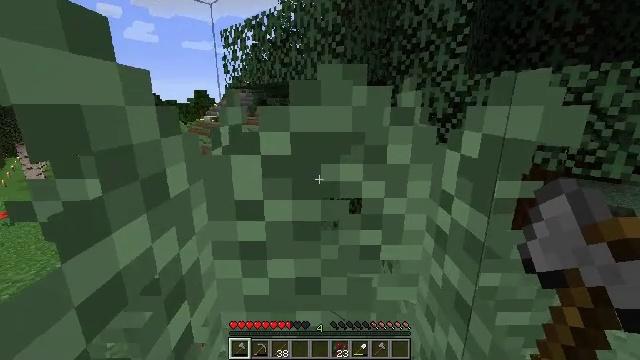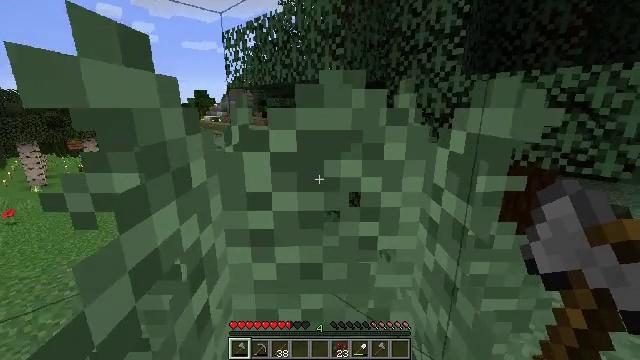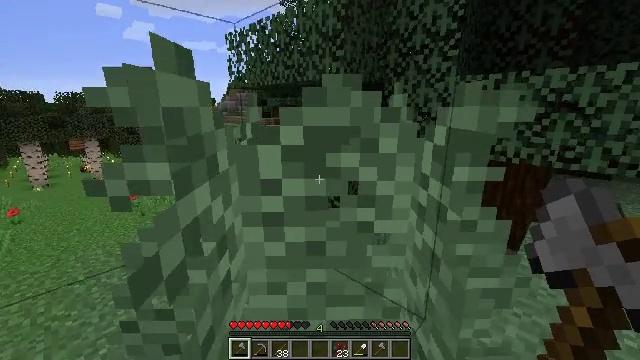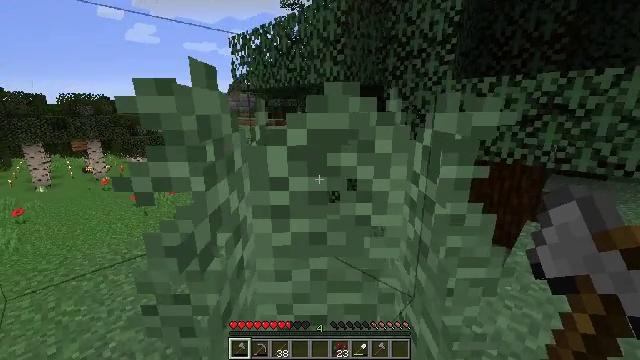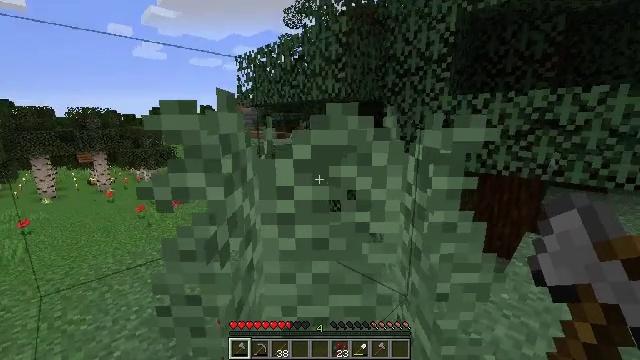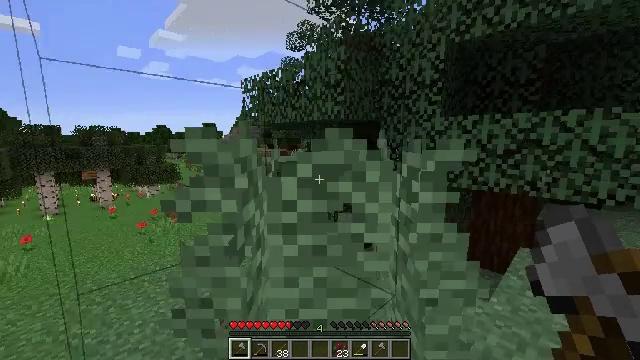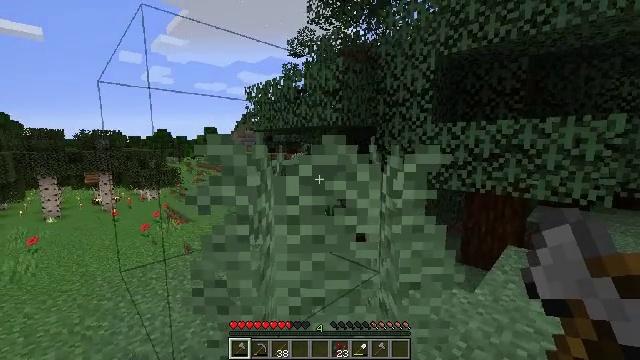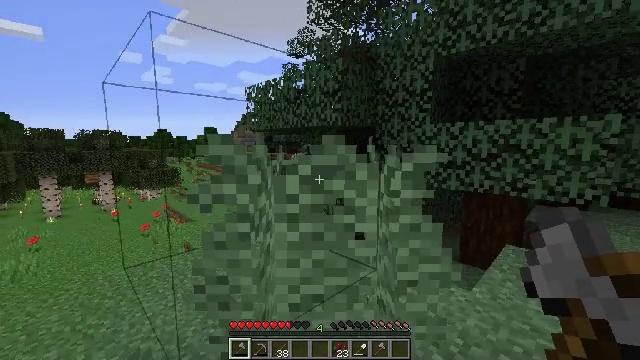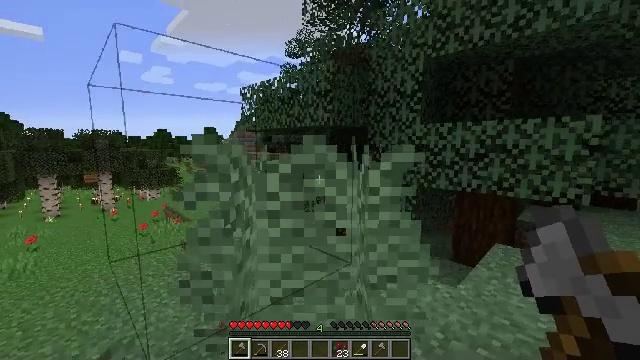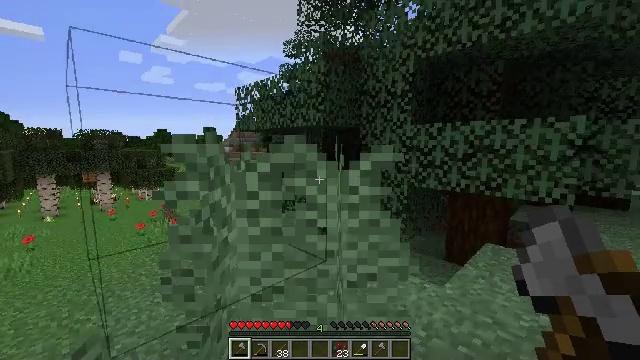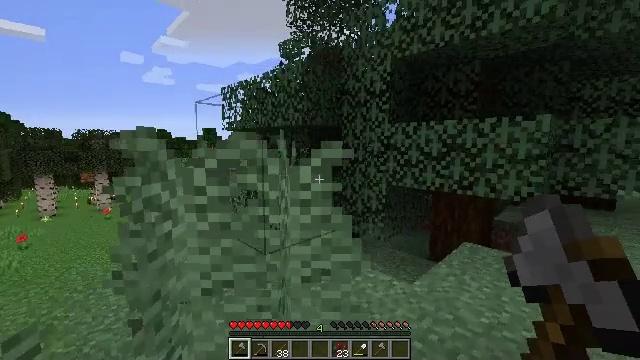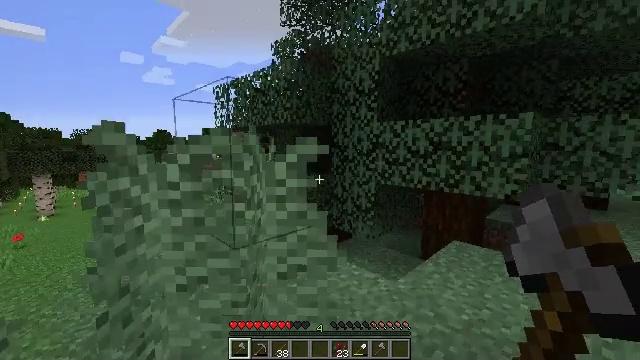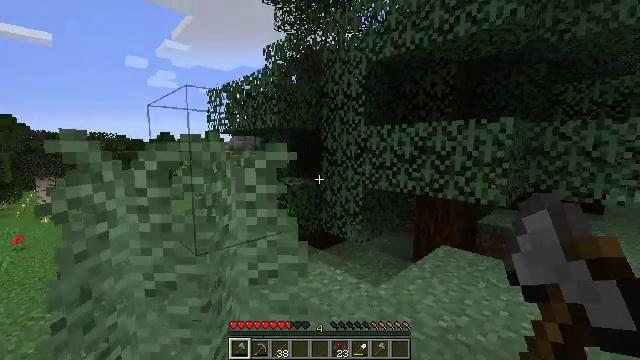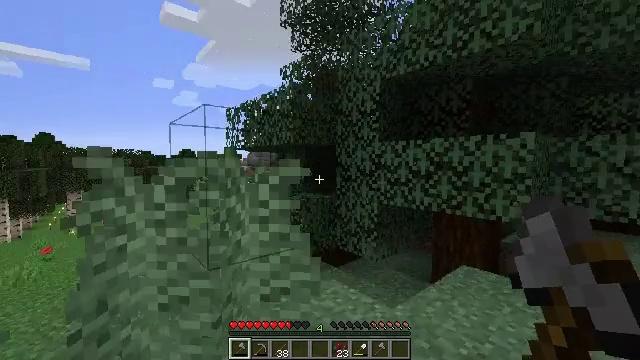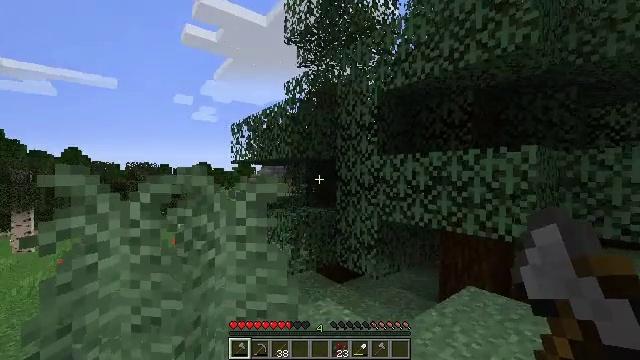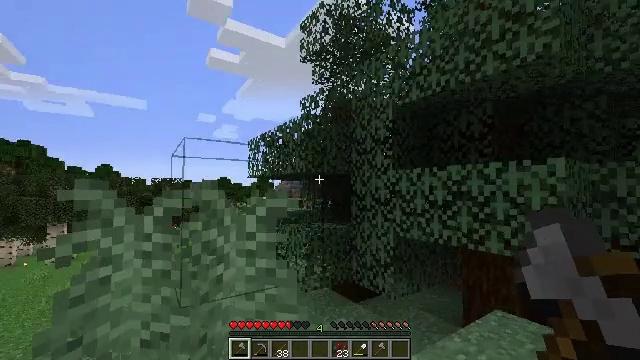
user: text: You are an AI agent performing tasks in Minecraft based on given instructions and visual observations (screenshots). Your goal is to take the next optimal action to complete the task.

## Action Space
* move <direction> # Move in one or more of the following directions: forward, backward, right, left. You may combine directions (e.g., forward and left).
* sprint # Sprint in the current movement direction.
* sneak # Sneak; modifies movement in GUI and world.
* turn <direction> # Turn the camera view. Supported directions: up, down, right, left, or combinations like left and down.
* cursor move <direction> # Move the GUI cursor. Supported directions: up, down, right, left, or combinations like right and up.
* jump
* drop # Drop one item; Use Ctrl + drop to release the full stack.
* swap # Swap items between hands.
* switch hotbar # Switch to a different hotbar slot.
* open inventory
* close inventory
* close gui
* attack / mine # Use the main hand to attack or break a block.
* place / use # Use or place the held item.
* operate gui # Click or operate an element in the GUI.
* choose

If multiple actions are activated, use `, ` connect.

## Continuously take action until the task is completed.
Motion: motion action
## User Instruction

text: Break the large fern to clear the space.
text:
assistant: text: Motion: move back
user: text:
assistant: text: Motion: move back
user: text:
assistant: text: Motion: move back
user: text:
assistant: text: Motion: move back, turn up
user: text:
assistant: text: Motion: move back, turn up
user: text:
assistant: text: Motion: no_op
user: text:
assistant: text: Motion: move right
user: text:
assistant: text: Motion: move right
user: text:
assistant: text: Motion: move right
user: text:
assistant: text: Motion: move right
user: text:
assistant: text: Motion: move right
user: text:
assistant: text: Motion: move right
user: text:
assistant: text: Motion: move right, turn left and up
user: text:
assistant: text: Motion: move right, turn left and up
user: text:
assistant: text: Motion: turn left and up
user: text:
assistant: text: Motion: turn left and up
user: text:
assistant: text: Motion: turn left and up
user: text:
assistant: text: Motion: turn left
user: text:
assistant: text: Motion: attack / mine
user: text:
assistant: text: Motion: attack / mine
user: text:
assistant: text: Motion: attack / mine
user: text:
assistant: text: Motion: attack / mine
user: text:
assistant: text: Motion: attack / mine
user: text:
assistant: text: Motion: attack / mine